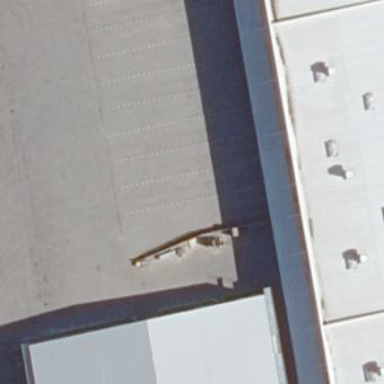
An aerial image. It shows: View of roof of building.